Question: I have two geom_line time series with some geom_text & geom_points on each plot.
One of the two plots additionally has geom_vline. I wonder if it is possible to merge two but i failed to get a solution.
Here are the two plots:
'''
require(zoo)
require(ggplot2)
set.seed(10)
# plot 1:
tmp1 <- xts(cumsum(rnorm(5000,1,10)), Sys.Date()-5000:1)
data.tmp1 = data.frame(date=as.Date(index(tmp1)),
value=drop(coredata(tmp1)))
data.tmp1.year.end = data.frame(date=as.Date(index(tmp1[endpoints(tmp1, "years", 1)])),
value= drop(coredata(tmp1[endpoints(tmp1, "years", 1)])))
plot1 =
ggplot(data.tmp1, aes(x=date, y=value)) +
geom_line(aes(y=value), size=1) +
geom_point(data=data.tmp1.year.end, col="red") +
geom_text(data=data.tmp1.year.end, label=data.tmp1.year.end$value, vjust=0, hjust=1)
# plot 2:
tmp2 <- xts(cumsum(rnorm(5000,1,100)), Sys.Date()-5000:1)
data.tmp2 = data.frame(date=as.Date(index(tmp2)),
value=drop(coredata(tmp2)))
data.tmp2.year.end = data.frame(date=as.Date(index(tmp2[endpoints(tmp2, "years", 1)])),
value= drop(coredata(tmp2[endpoints(tmp2, "years", 1)])))
tmp2.date =as.Date(c("2008-01-01"))
plot2 =
ggplot(data.tmp2, aes(x=date, y=value)) +
geom_line(aes(y=value), size=1) +
geom_point(data=data.tmp2.year.end, col="red") +
geom_vline(xintercept=as.numeric(tmp2.date), linetype="dotted") +
geom_text(data=data.tmp2.year.end, label=data.tmp2.year.end$value, vjust=0, hjust=1)
'''
The goal now is that plot1 and plot2 share one xaxis and all features of the individual graphs are kept in the corresponding plot.
The result should look like this:

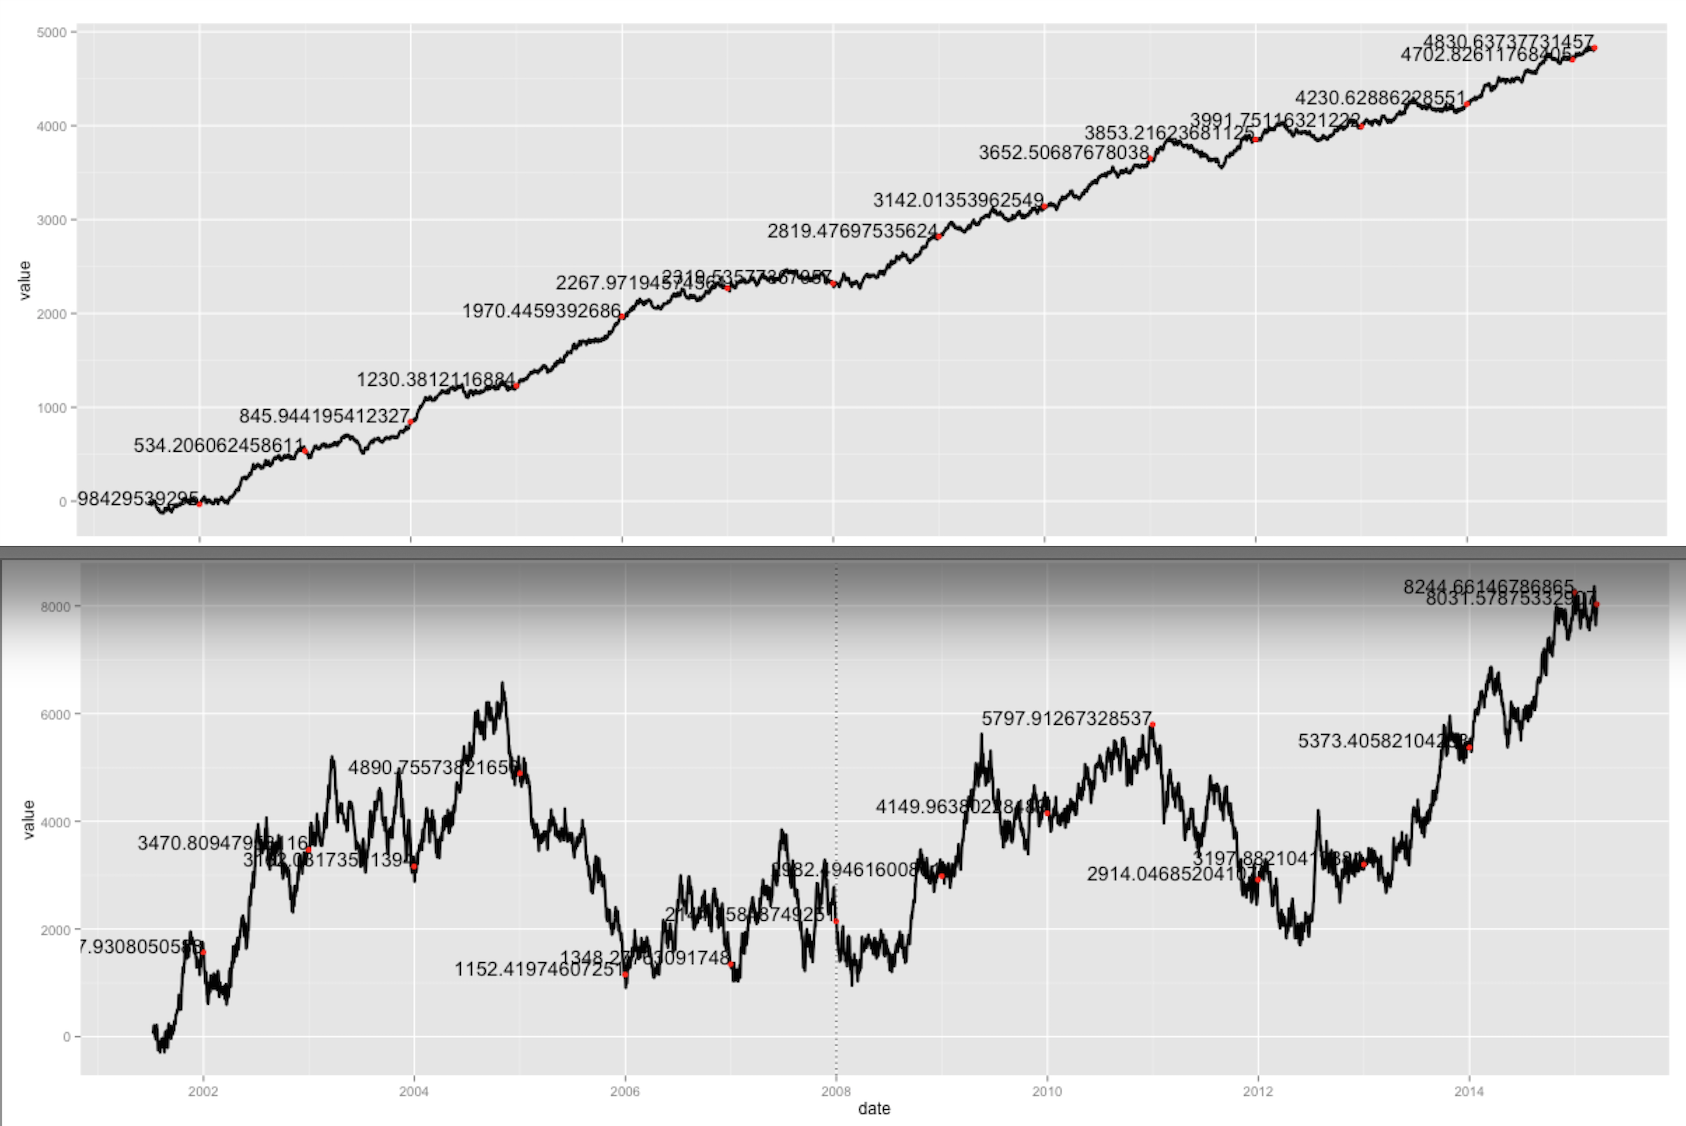
Answer: You might try combining your daily data sets and your year end data sets into single data frames and then using ggplot's faceting to display on a single date axis. Code could look like:
'''
data.tmp1 <- cbind(data.tmp1, data_name="tmp1")
data.tmp1.year.end <- cbind(data.tmp1.year.end, data_name="tmp1")
data.tmp2 <- cbind(data.tmp2, data_name="tmp2")
data.tmp2.year.end <- cbind(data.tmp2.year.end, data_name="tmp2")
data.tmp <- rbind(data.tmp1,data.tmp2)
data.tmp.year.end <- rbind(data.tmp1.year.end, data.tmp2.year.end)
ggplot(data.tmp, aes(x=date, y=value)) +
geom_line(aes(y=value), size=1) +
geom_point(data=data.tmp.year.end, col="red") +
geom_text(data=data.tmp.year.end, aes(label=data.tmp.year.end$value), vjust=0, hjust=1) +
geom_vline(xintercept=as.numeric(tmp2.date), linetype="dotted") +
facet_grid( data_name ~ . , scales="free_y")
'''
which gives the chart